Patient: sex M, age 57
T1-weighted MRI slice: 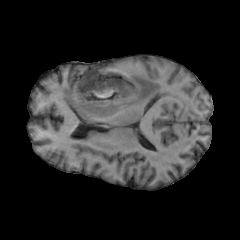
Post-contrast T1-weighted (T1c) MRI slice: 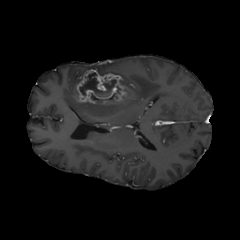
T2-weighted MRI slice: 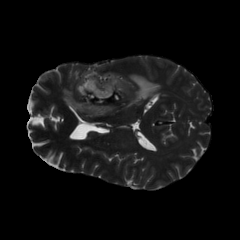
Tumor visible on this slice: yes
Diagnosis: Glioblastoma, IDH-wildtype
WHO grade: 4